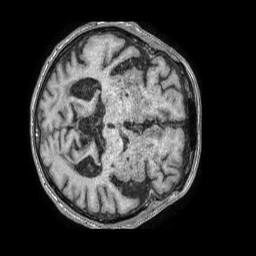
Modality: T1w
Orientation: axial
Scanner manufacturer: philips
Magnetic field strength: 1.5 T
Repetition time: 0.007739 s
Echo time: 0.003529 s